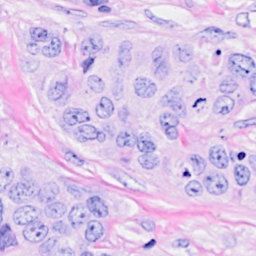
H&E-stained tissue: Breast